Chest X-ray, PA view. Patient: 57 years old, sex F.
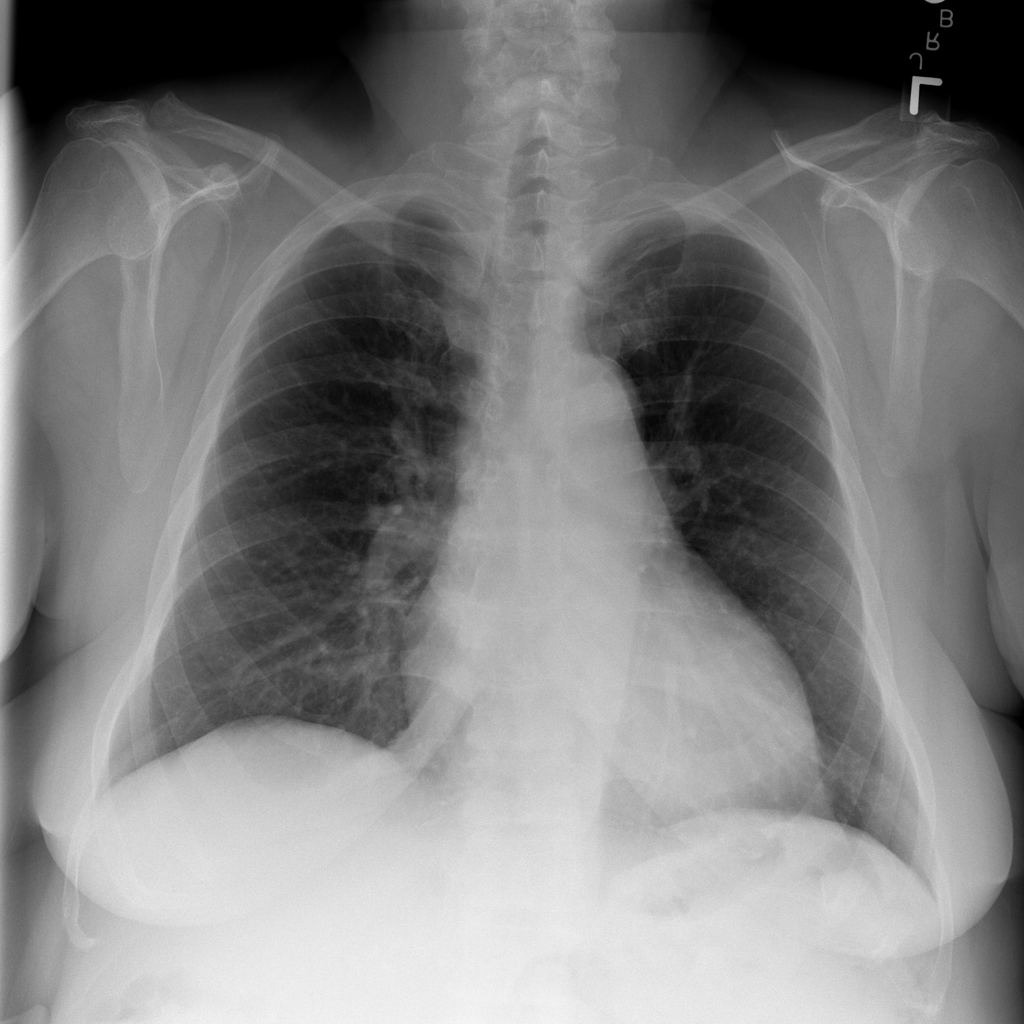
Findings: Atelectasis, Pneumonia